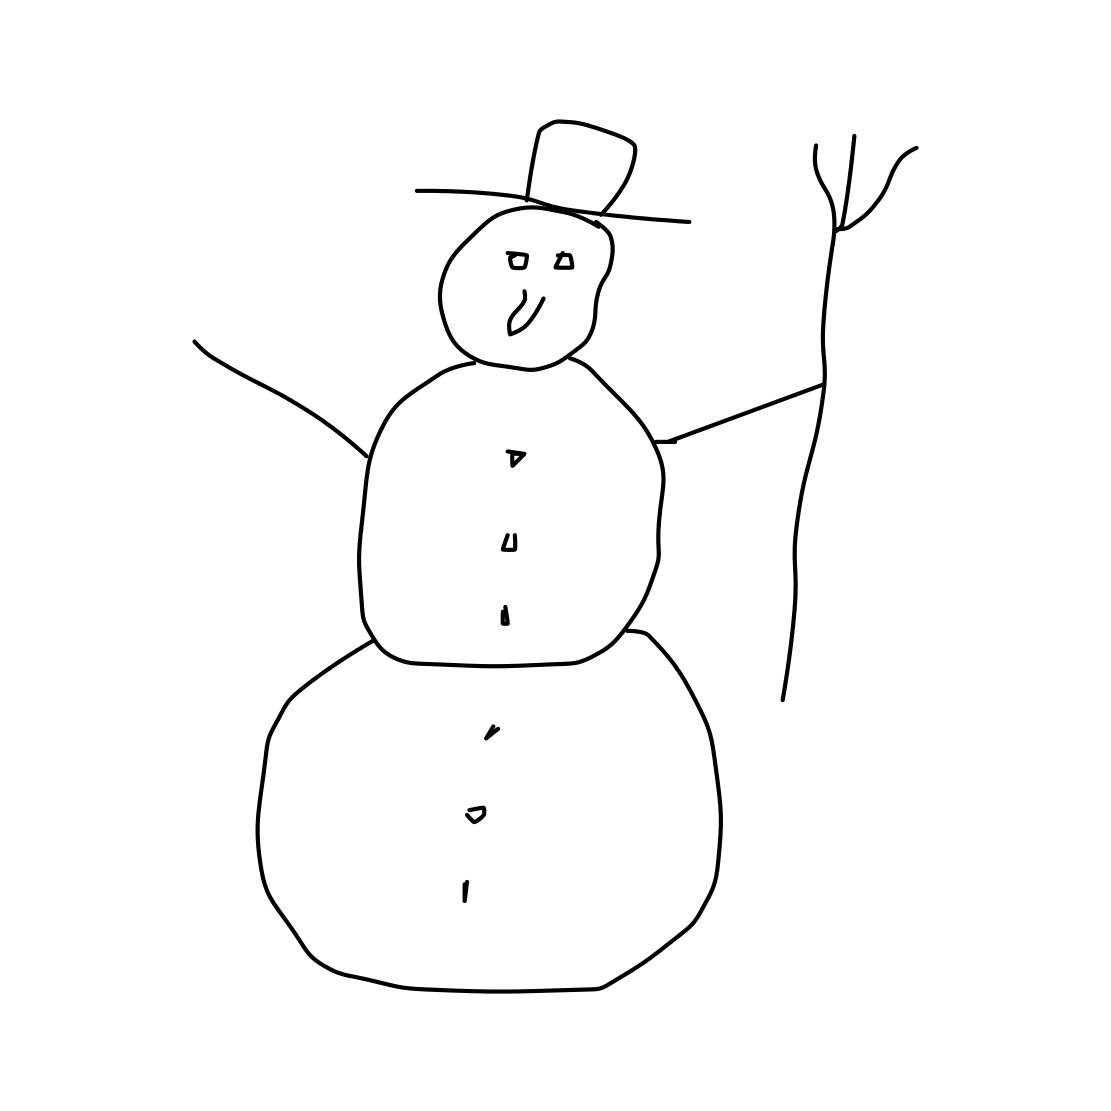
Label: snowman